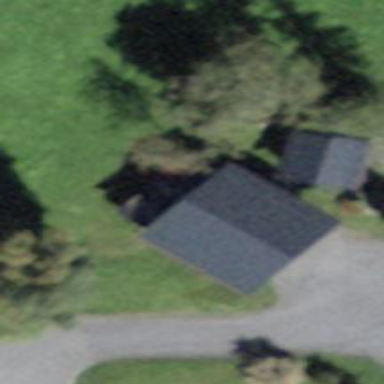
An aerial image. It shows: Garage.